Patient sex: F
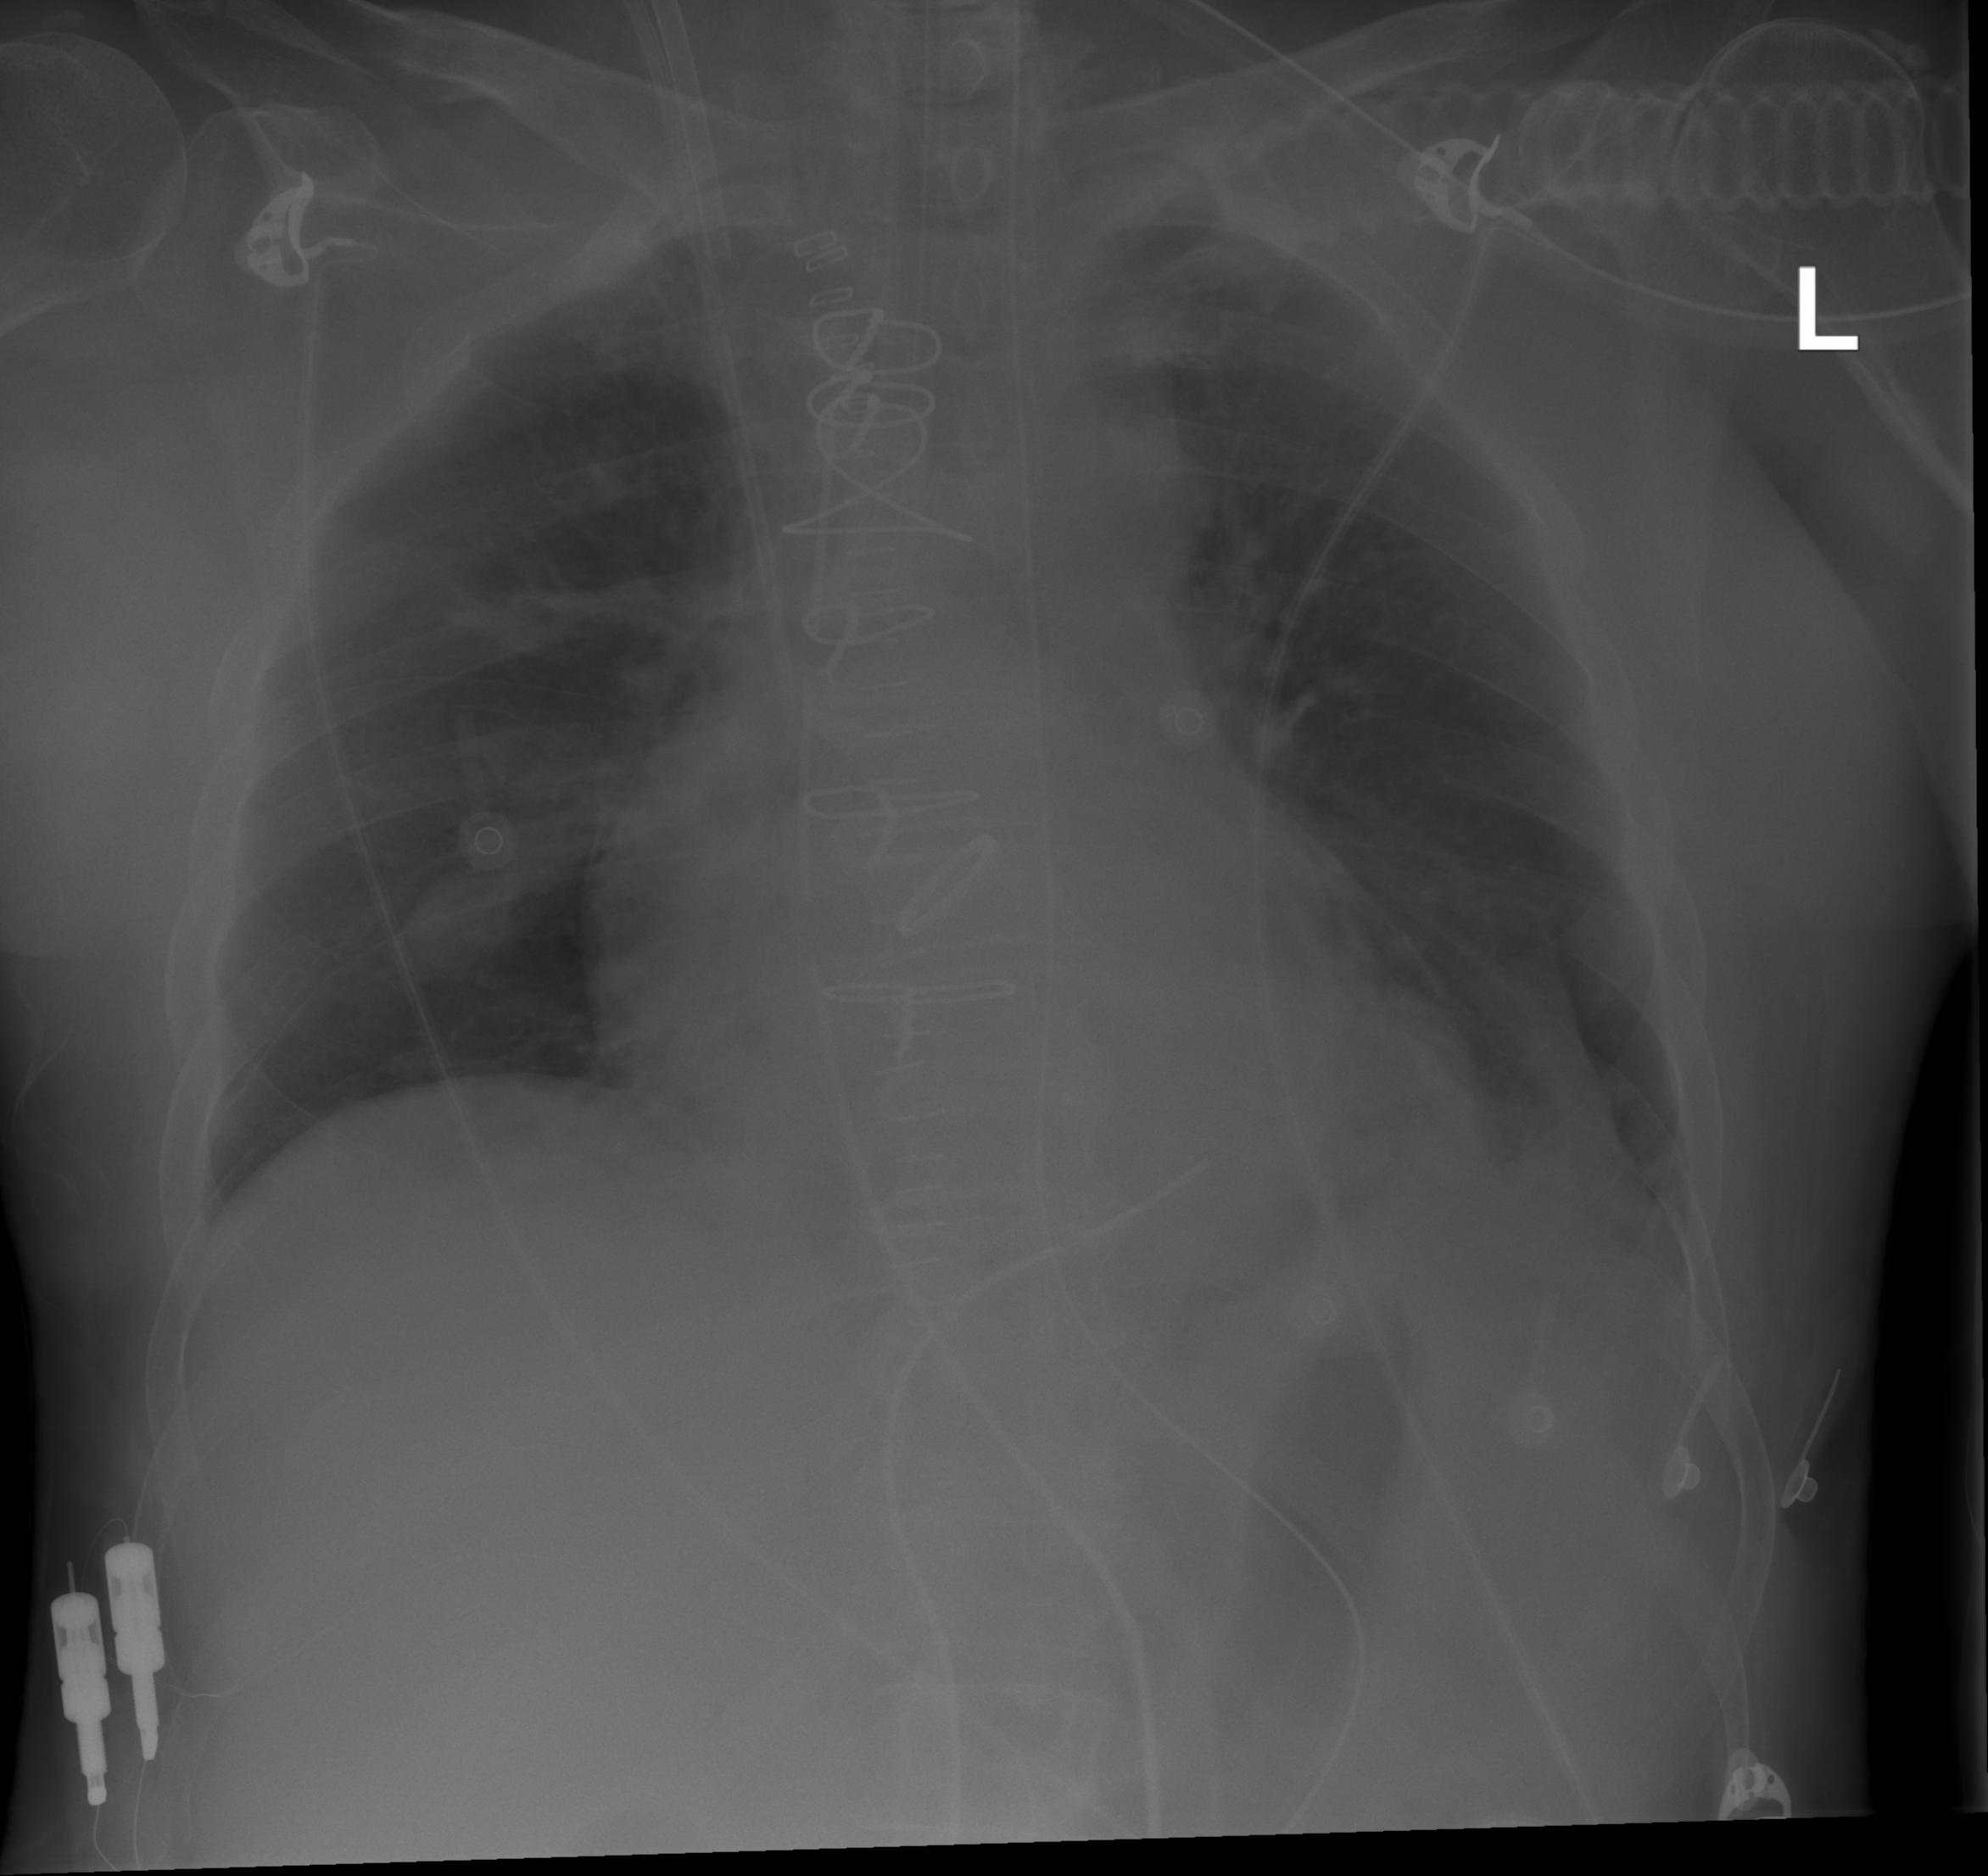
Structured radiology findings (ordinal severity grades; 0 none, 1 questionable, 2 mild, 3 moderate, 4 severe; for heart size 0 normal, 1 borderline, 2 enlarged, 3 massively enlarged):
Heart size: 2
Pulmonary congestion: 0
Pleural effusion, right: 0
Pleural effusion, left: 1
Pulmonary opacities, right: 0
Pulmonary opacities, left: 0
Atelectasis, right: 1
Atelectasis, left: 2